Field crop: maize
Growth stage: 2
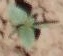
Species: datura